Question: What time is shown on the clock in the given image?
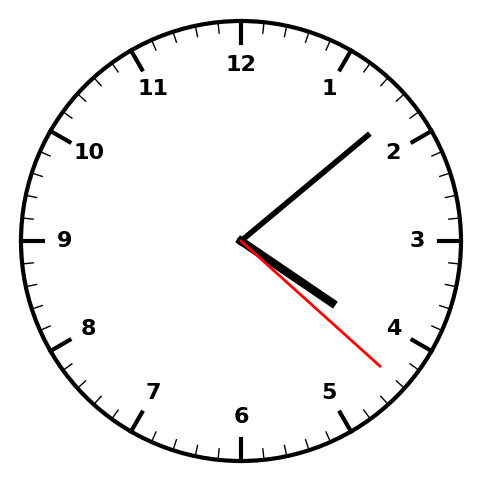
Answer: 04:08:22